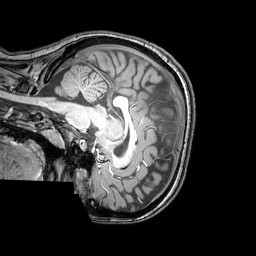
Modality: T1w
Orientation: sagittal
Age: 20
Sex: female
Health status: healthy
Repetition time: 0.081 s
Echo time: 0.037 s